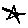
Label: star